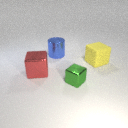
large red metal cube to the left of large blue metal cylinder